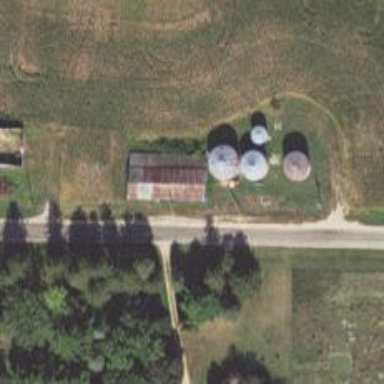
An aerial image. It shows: Silo.